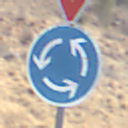
Verkehrszeichen: Kreisverkehr
Zusatzzeichen oben: VorfahrtGewaehren
Umgebung: Outdoor, Nature
Tageszeit: Midday
Wetter: Clear
Licht: Natural
Jahreszeit: NotSpecified
Kontrast: HighContrast